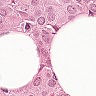
Metastatic tissue present: yes